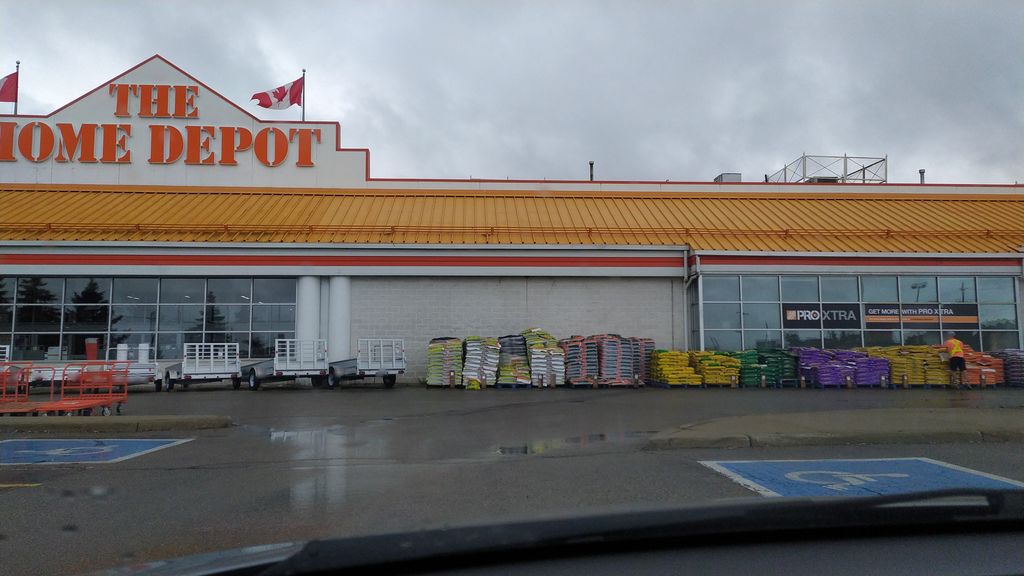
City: kitchener-waterloo